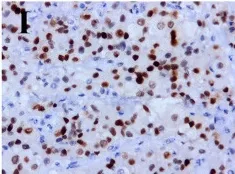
Hisopathological and immunohistochemical examinations. (I) P53 part positive.
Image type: pathology (immunostaining)